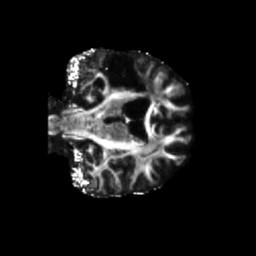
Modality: FA
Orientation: coronal
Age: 54
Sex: male
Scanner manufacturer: siemens
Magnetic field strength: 3 T
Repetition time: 5.47 s
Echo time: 0.0854 s